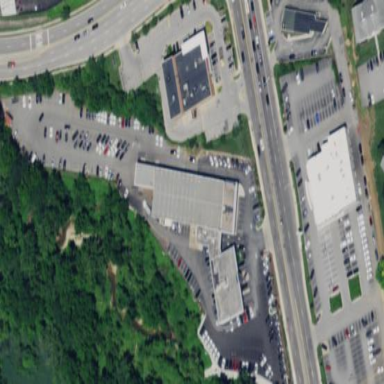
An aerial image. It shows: Car shop building.